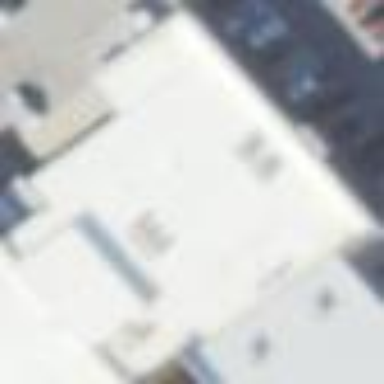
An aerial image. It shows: Building housing car shop.